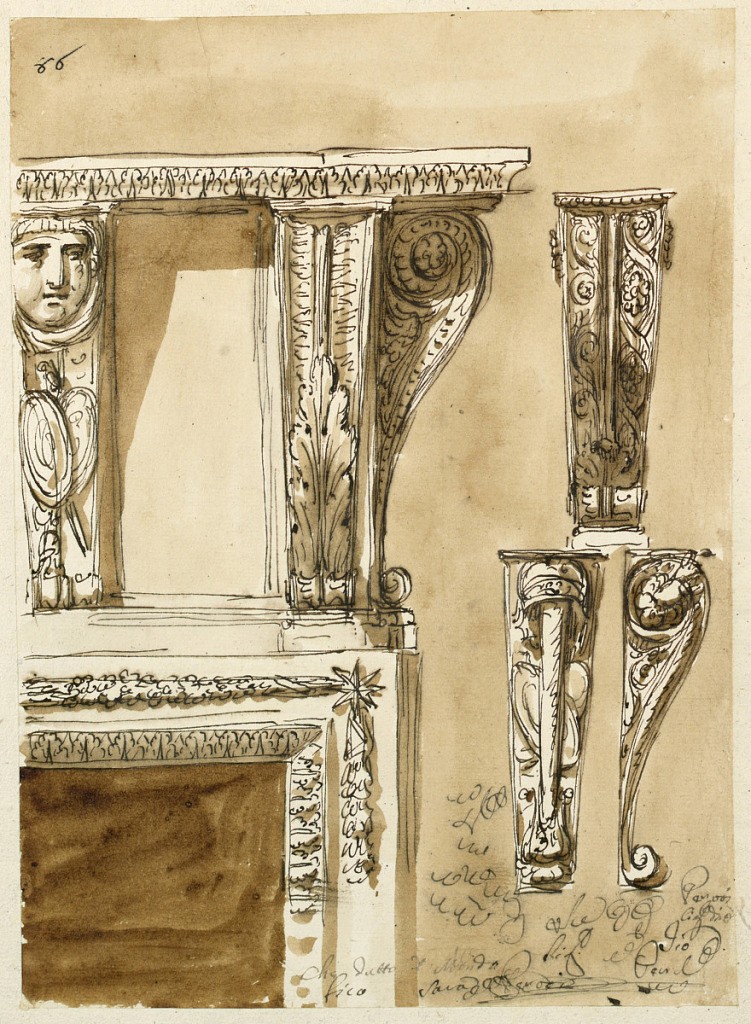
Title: Mantelpiece
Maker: Giuseppe Barberi, Italian, 1746–1809
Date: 1746–1809
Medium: Pen and brown ink, brush and brown wash on off-white laid paper, lined
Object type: Drawing
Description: Designs for a mantelpiece.